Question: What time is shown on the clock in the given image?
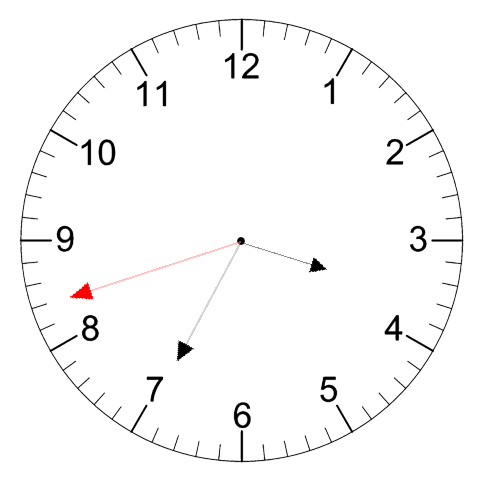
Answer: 03:34:42